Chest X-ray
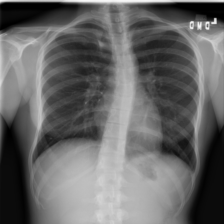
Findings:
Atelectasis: negative
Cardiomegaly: negative
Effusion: negative
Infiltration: negative
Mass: negative
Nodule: negative
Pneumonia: negative
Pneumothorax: negative
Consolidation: negative
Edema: negative
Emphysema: negative
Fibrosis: negative
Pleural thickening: negative
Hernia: negative